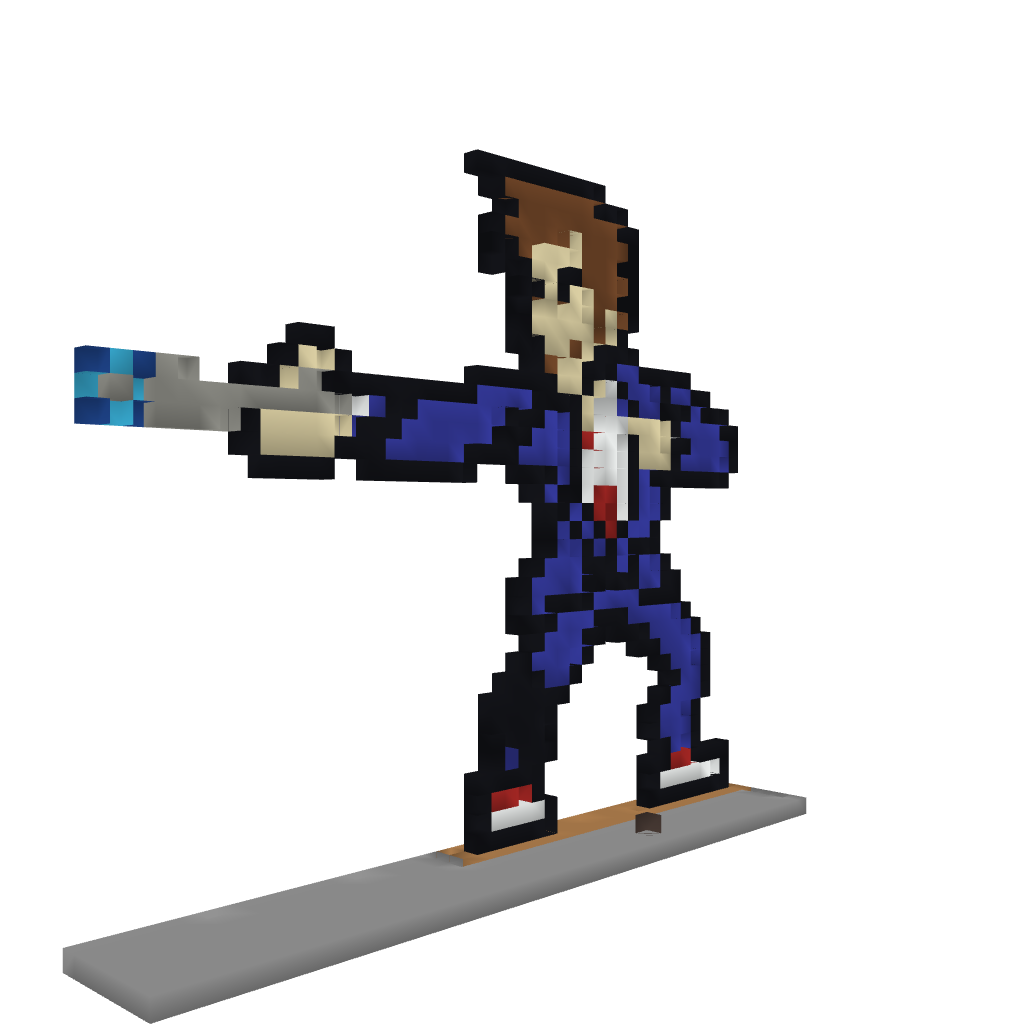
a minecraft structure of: The 10th Doctor